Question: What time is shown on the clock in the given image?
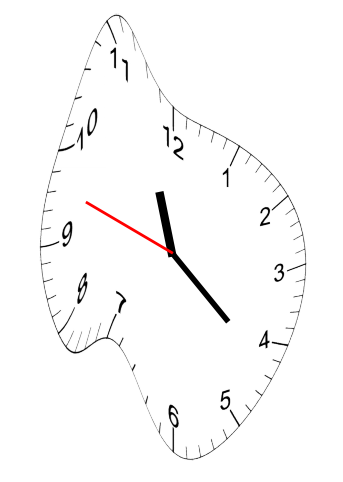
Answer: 11:21:48